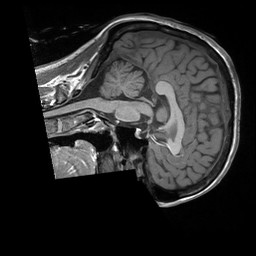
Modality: T1w
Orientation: sagittal
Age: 41
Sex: female
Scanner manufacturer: siemens
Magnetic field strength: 3 T
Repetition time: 1.9 s
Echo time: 0.00226 s